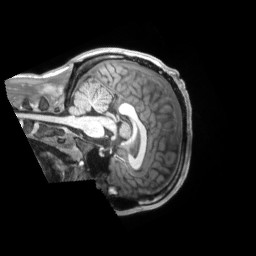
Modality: T1w
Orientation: sagittal
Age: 24
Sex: male
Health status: ill
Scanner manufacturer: siemens
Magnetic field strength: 3 T
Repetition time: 2.2 s
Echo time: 0.00157 s